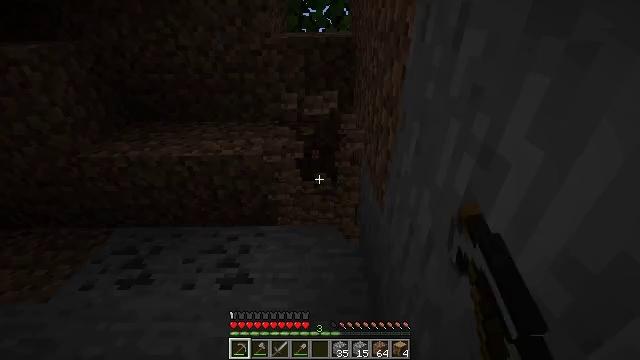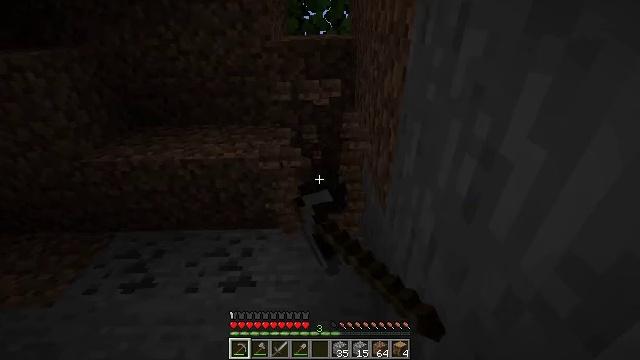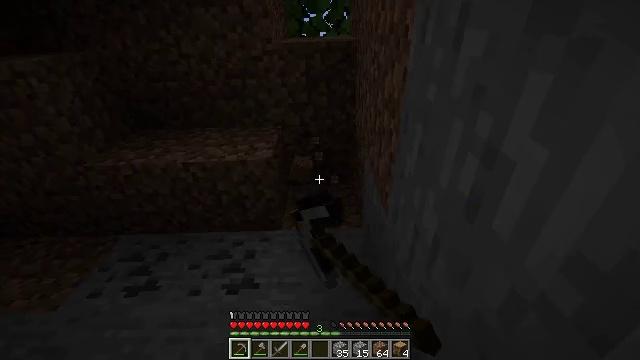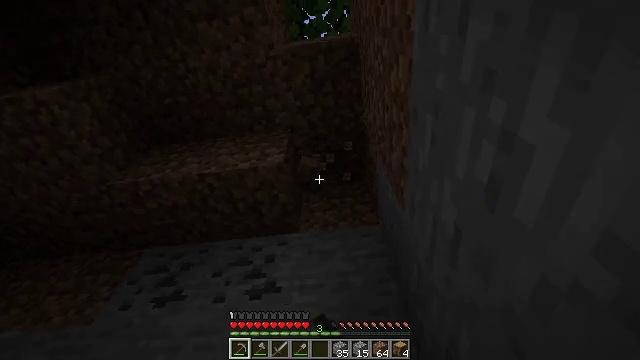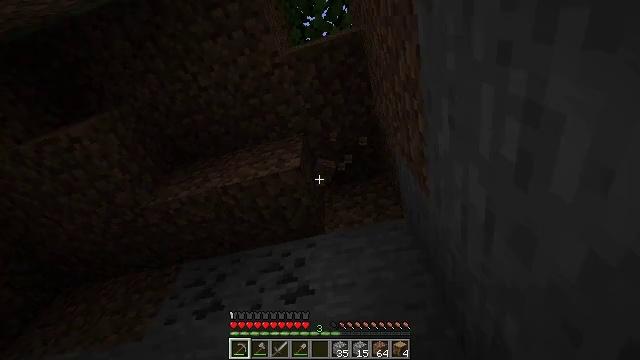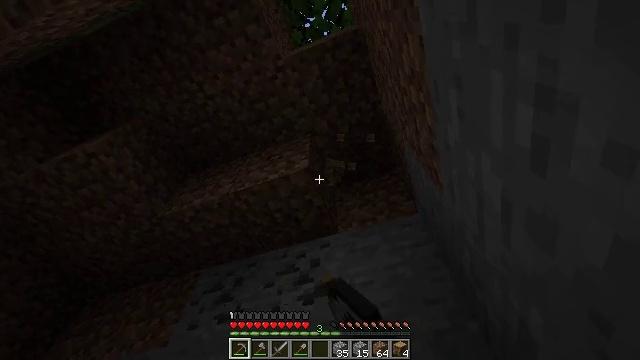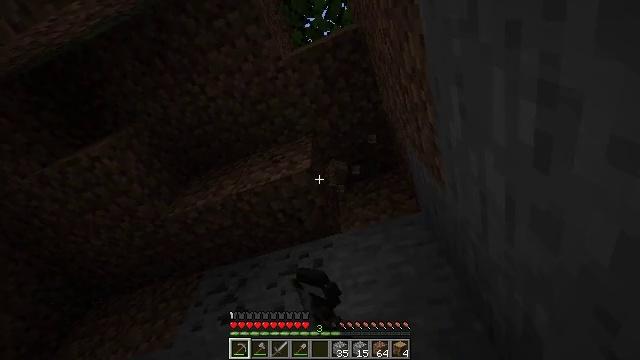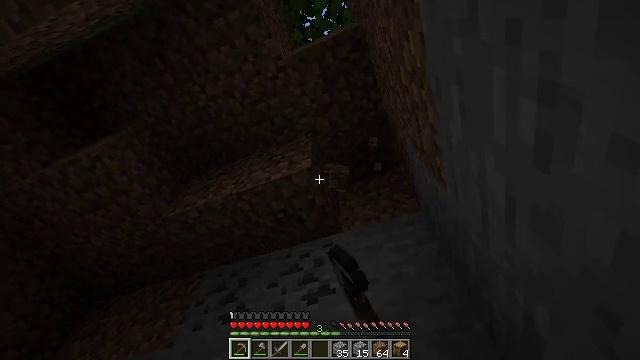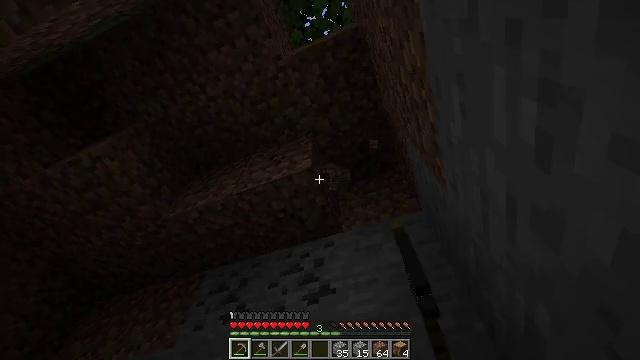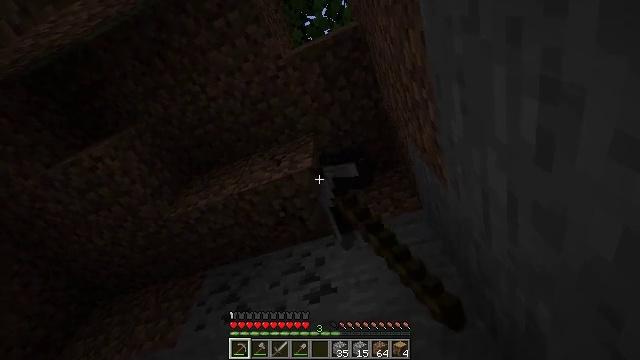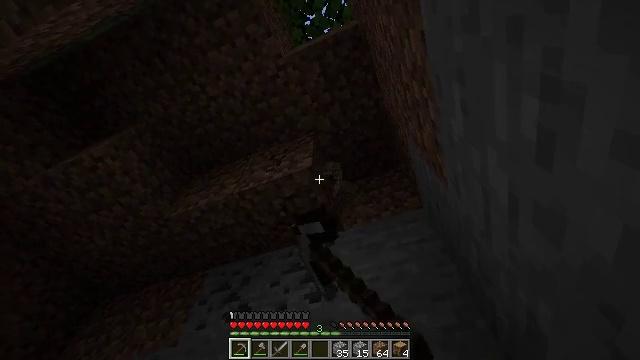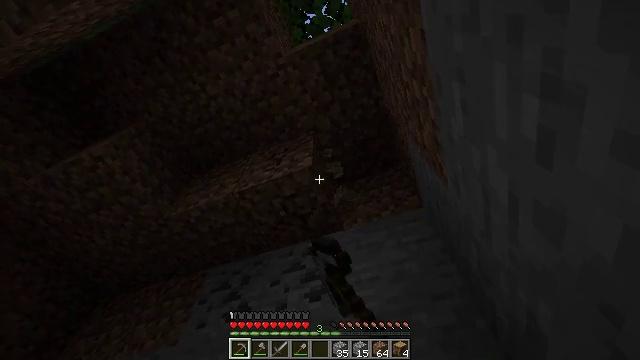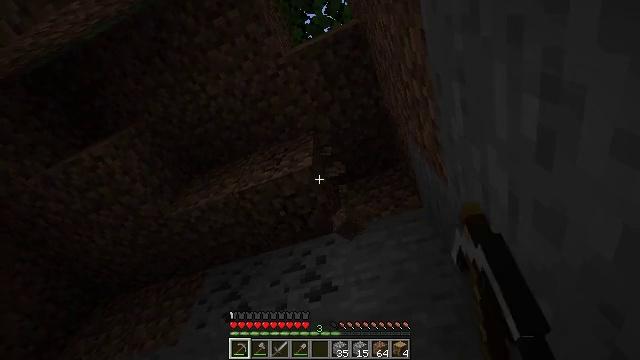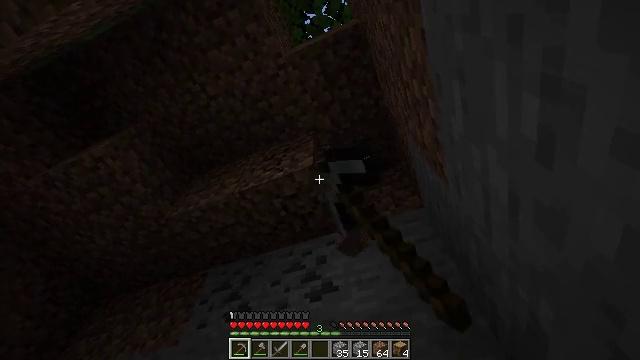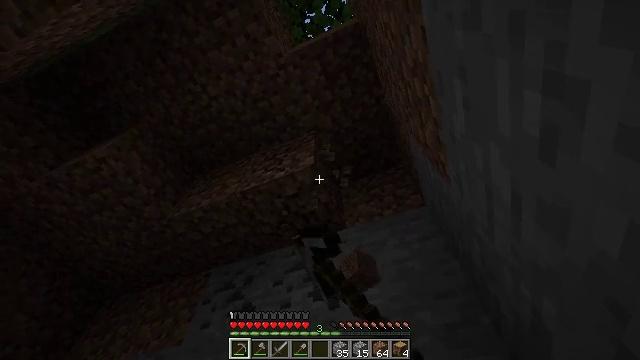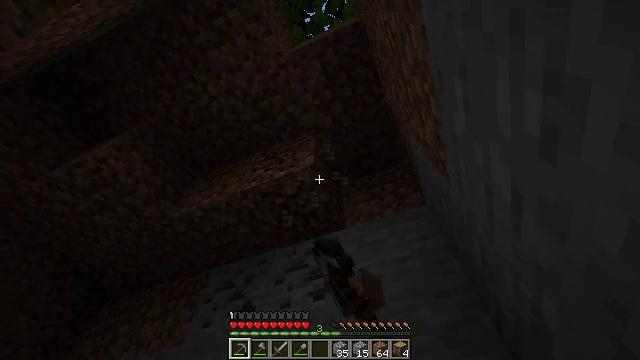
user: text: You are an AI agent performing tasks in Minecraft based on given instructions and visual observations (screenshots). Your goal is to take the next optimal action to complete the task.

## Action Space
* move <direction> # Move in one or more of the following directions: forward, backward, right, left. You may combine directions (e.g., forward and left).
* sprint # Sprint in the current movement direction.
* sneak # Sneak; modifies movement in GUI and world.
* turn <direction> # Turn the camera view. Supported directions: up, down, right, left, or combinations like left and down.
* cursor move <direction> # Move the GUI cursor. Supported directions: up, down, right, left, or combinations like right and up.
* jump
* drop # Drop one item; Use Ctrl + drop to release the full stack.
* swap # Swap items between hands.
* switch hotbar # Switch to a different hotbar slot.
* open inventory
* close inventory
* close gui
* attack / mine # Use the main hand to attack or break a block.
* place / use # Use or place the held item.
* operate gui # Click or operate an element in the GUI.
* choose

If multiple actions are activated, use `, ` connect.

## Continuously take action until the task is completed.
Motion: motion action
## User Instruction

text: Get dirt block.
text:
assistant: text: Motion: attack / mine
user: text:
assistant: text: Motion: attack / mine
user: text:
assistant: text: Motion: turn left, attack / mine
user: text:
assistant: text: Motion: turn left, attack / mine
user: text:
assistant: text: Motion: turn left, attack / mine
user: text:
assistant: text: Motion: attack / mine
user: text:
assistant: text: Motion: attack / mine
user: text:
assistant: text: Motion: attack / mine
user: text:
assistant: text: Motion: attack / mine
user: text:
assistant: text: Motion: attack / mine
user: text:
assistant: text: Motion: attack / mine
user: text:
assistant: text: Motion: attack / mine
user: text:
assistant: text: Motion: attack / mine
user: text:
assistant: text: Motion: attack / mine
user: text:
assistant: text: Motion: attack / mine
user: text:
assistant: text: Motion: attack / mine
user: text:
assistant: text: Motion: attack / mine
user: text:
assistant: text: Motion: attack / mine
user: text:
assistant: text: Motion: no_op
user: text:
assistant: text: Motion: no_op
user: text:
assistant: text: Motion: no_op
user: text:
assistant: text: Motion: no_op
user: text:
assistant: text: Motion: no_op
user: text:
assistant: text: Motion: no_op
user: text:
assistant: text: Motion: no_op
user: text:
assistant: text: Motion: no_op
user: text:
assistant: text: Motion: no_op
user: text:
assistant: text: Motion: no_op
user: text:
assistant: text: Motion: no_op
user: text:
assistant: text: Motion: no_op